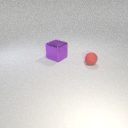
large purple metal cube to the left of small red rubber sphere